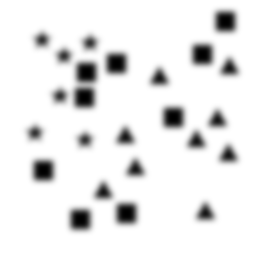
Squares: 9
Triangles: 9
Stars: 6
Total shapes: 24